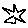
Label: star